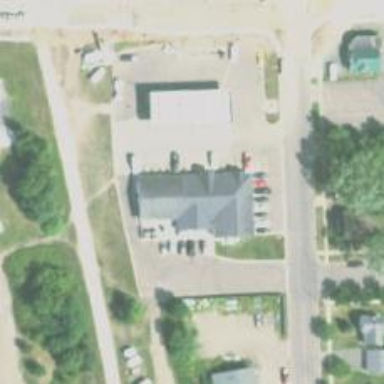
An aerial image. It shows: Convenience shop.